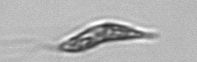
Label: Euglena